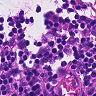
Metastatic tissue present: no